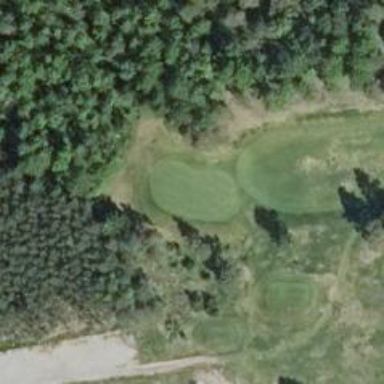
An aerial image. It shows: Golf hole.